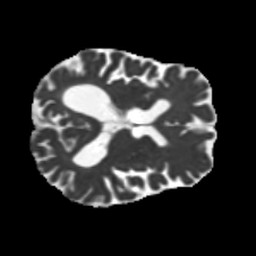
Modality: MD
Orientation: axial
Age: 75
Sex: male
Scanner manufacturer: siemens
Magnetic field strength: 3 T
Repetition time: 5.25 s
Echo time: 0.08 s